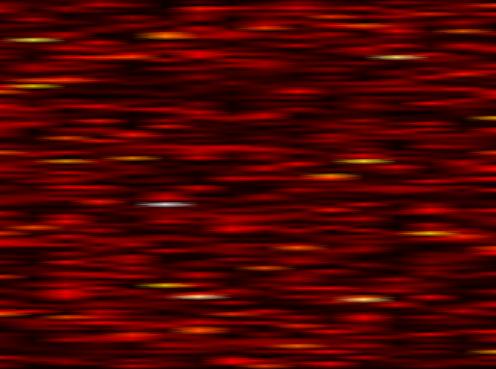
Label: OFDM